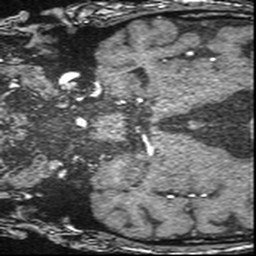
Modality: angio
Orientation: coronal
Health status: ill
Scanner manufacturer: siemens
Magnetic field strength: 1.5 T
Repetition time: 0.026 s
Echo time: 0.007 s